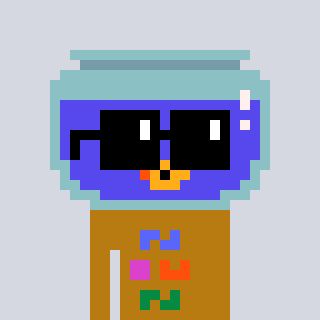
a pixel art character with square black sunglasses, a goldfish-shaped head and a gold-colored body on a cool background